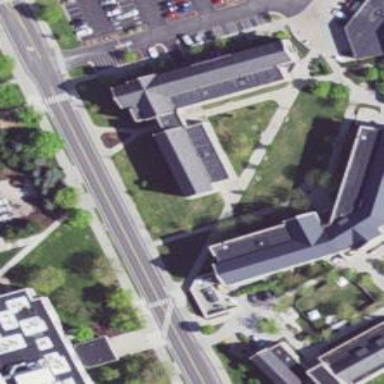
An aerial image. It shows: Dormitory building.